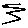
Label: zigzag